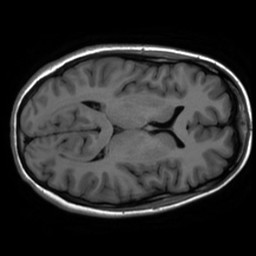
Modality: inplaneT1
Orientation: axial
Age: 21
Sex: female
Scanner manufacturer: ge
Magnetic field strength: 3 T
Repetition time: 2.499 s
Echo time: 0.02513 s